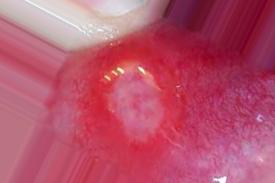
Condition: Mouth Ulcer